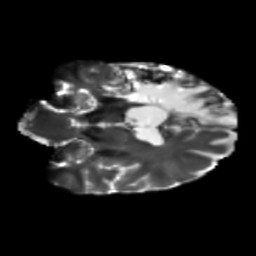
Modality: T2w
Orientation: coronal
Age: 49
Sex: male
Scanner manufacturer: siemens
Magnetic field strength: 3 T
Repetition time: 5.25 s
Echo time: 0.08 s